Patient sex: F
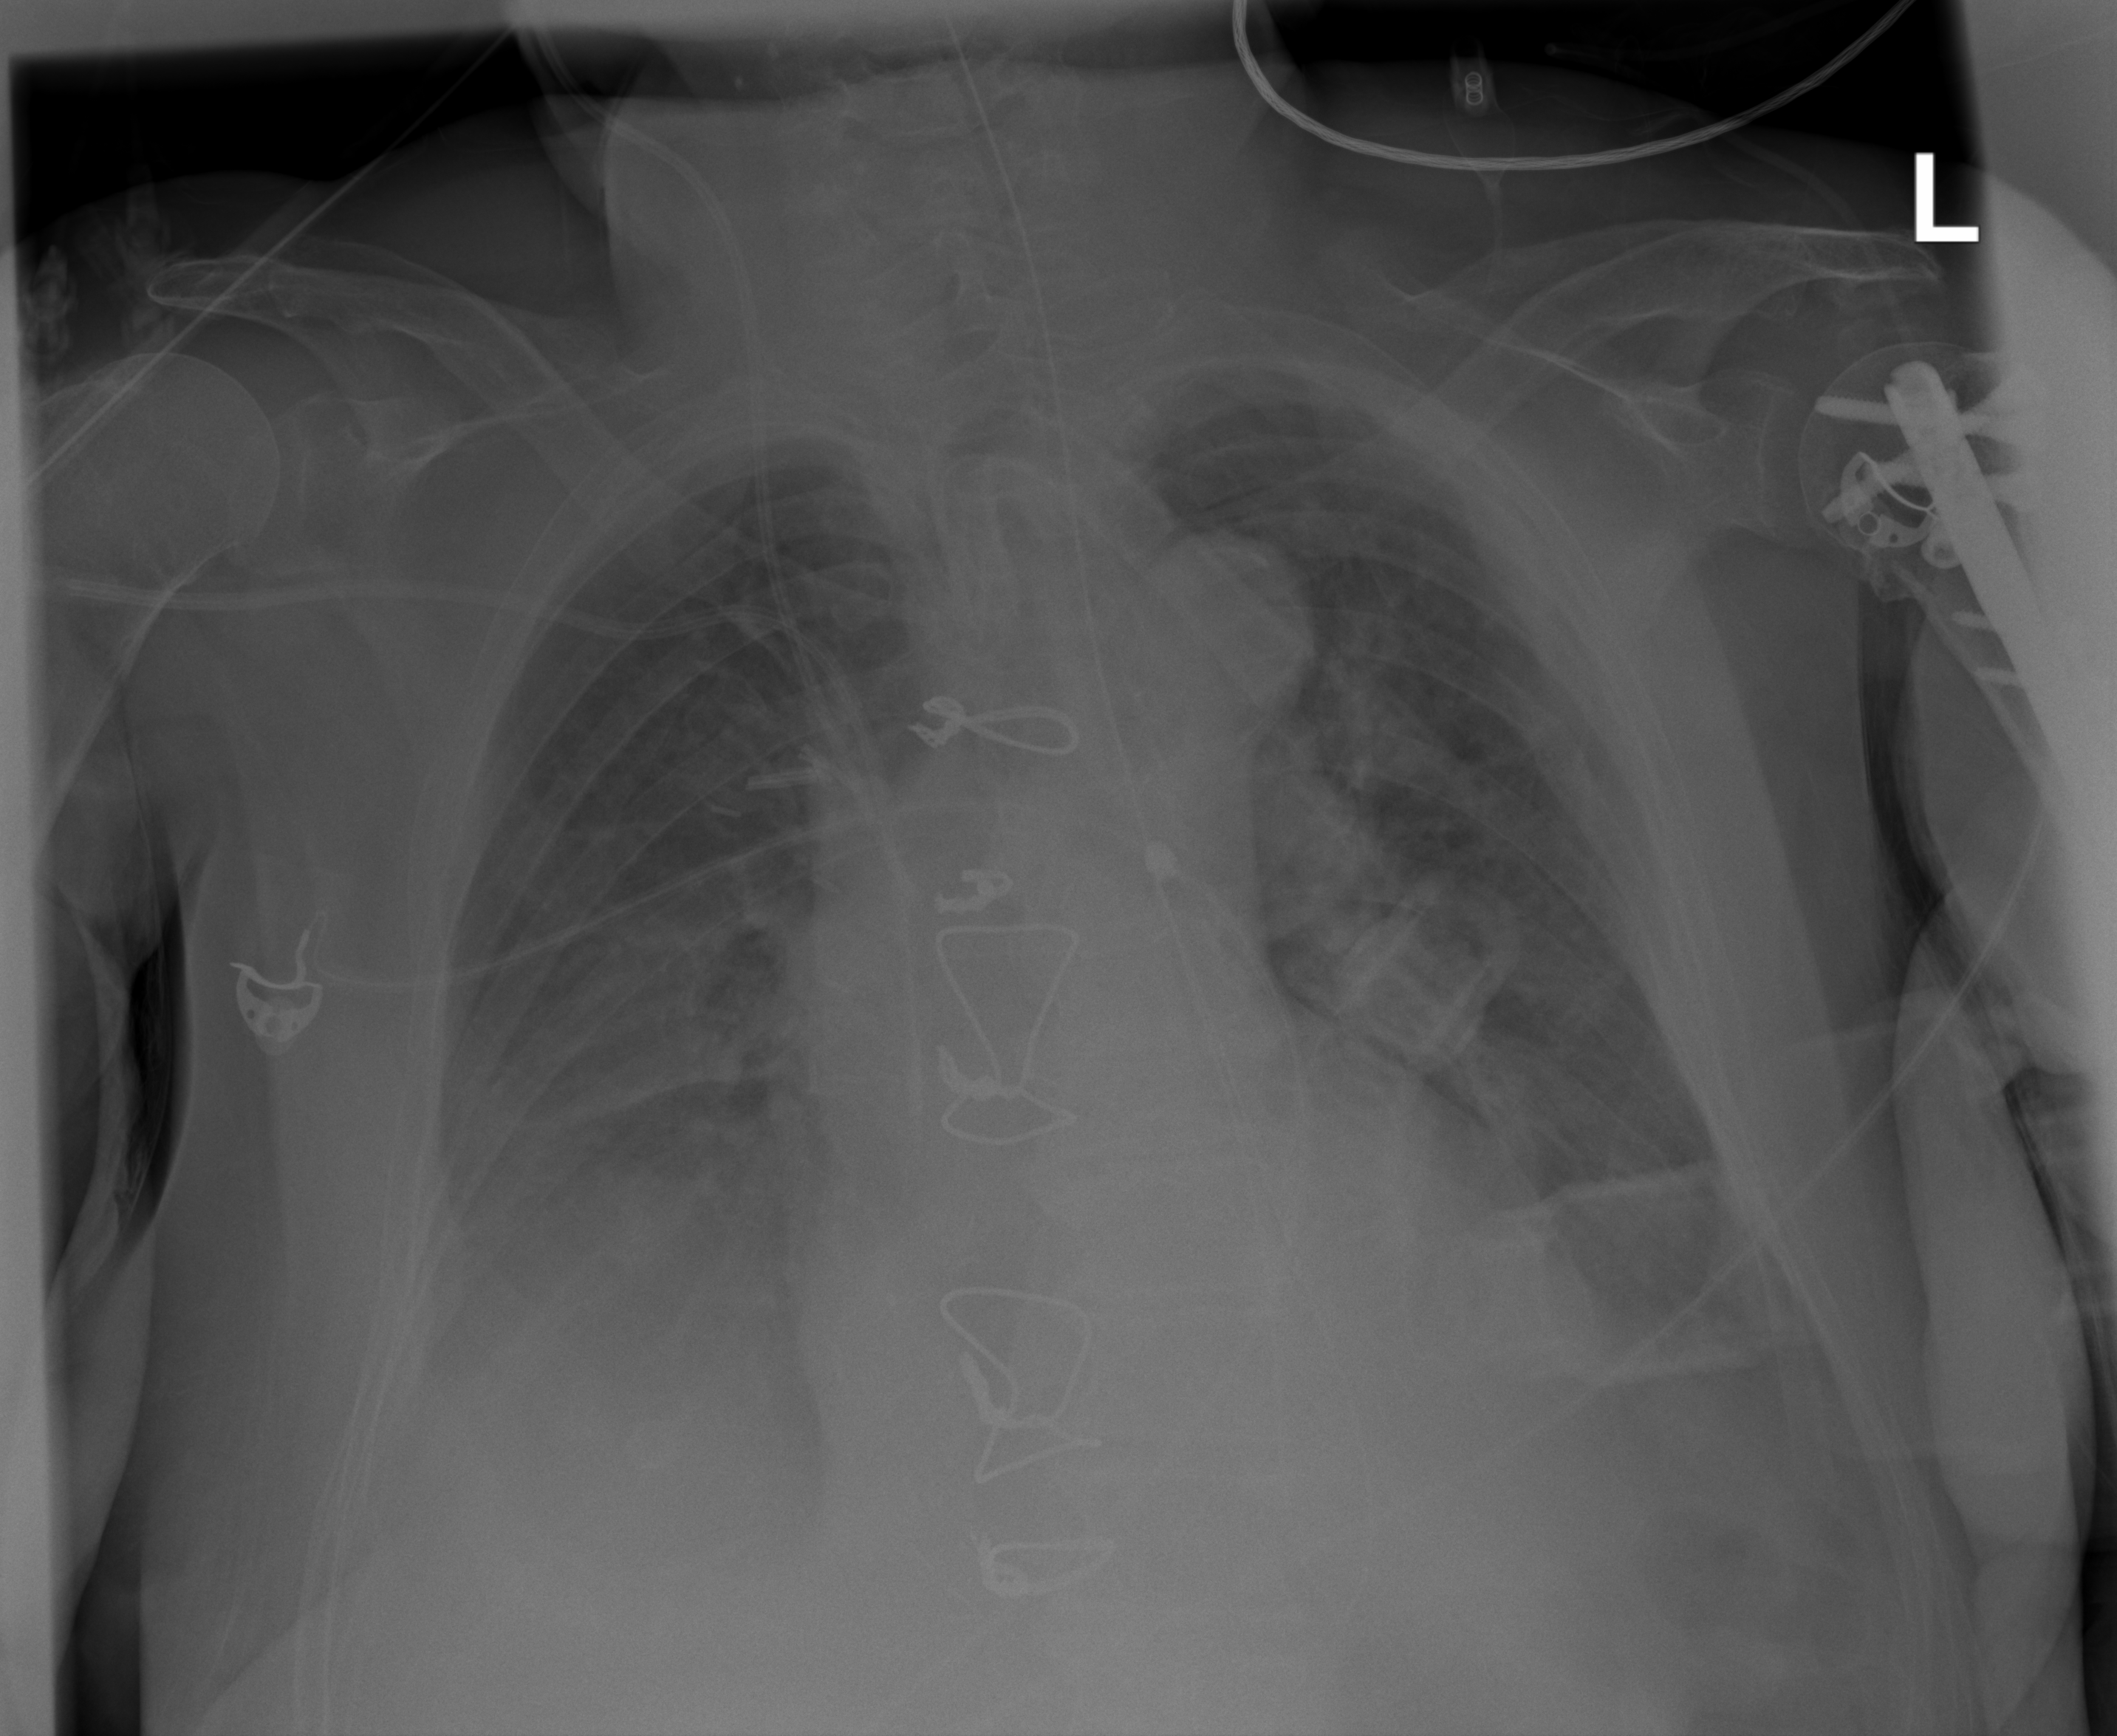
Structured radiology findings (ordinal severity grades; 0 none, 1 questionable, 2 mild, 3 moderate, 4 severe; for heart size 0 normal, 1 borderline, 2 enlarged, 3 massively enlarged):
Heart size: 2
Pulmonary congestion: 2
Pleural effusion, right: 3
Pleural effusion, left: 2
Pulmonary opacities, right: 3
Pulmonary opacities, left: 2
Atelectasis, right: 2
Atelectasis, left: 2